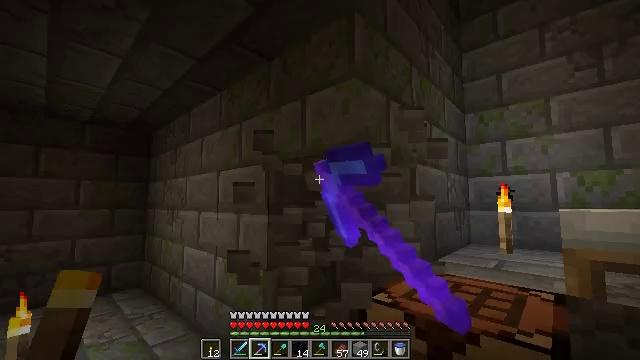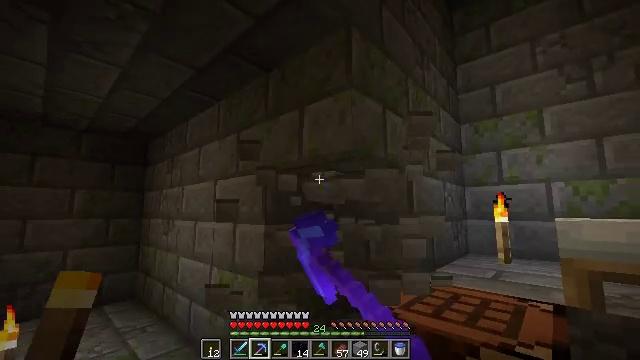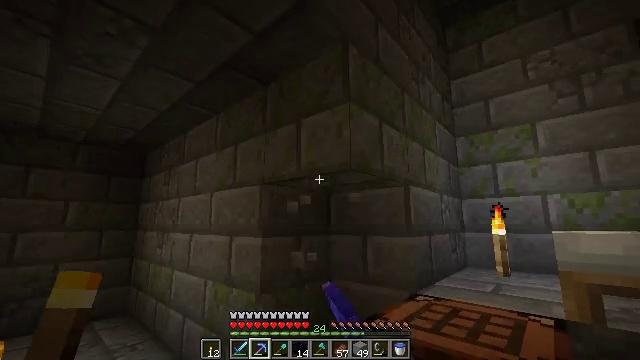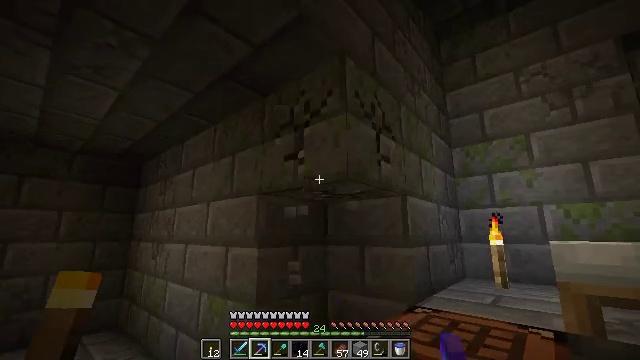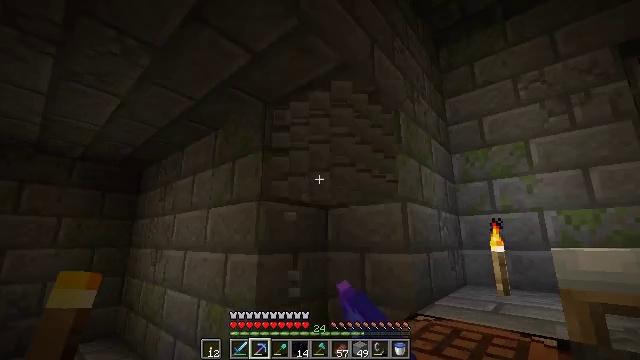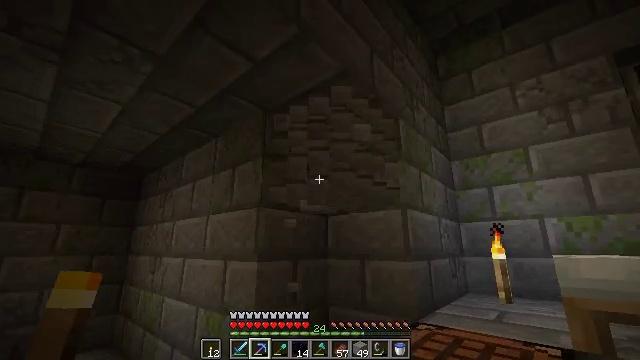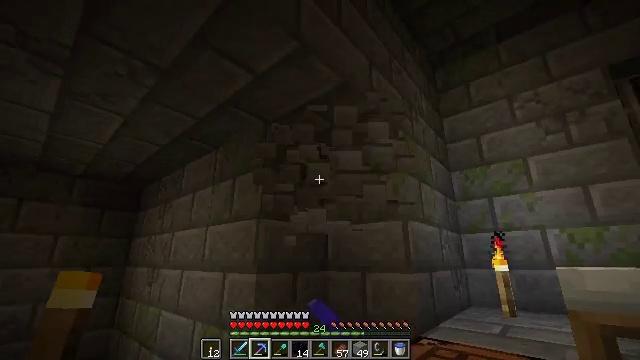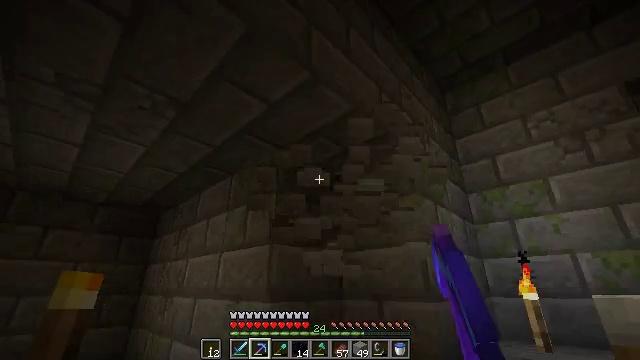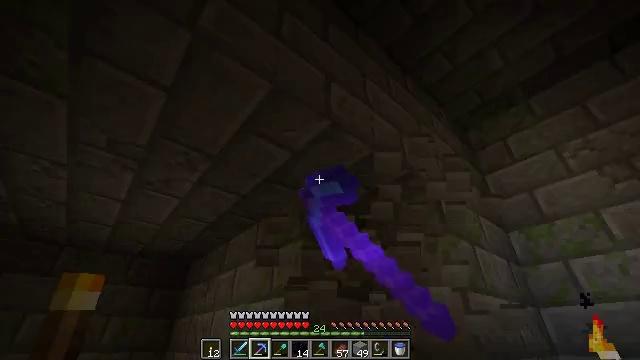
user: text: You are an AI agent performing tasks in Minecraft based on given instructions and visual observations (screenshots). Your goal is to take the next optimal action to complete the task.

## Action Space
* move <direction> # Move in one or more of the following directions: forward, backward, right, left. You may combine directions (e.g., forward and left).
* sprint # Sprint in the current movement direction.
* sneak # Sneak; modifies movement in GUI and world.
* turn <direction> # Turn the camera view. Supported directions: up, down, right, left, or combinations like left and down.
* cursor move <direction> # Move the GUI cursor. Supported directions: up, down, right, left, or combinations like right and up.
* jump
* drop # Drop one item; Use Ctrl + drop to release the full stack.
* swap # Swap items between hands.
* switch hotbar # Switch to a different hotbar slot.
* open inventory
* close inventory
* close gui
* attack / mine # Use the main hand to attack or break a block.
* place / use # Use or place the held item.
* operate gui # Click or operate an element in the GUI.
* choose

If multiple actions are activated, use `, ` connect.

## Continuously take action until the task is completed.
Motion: motion action
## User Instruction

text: Dig through mossy stone bricks.
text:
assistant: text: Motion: turn up, attack / mine
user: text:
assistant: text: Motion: turn up, attack / mine
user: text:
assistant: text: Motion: turn up, attack / mine
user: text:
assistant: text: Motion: turn up, attack / mine
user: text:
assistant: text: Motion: turn up, attack / mine
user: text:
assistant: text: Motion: turn up, attack / mine
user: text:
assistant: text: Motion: turn left and up, attack / mine
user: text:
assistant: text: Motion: turn left and up, attack / mine
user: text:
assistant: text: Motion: attack / mine